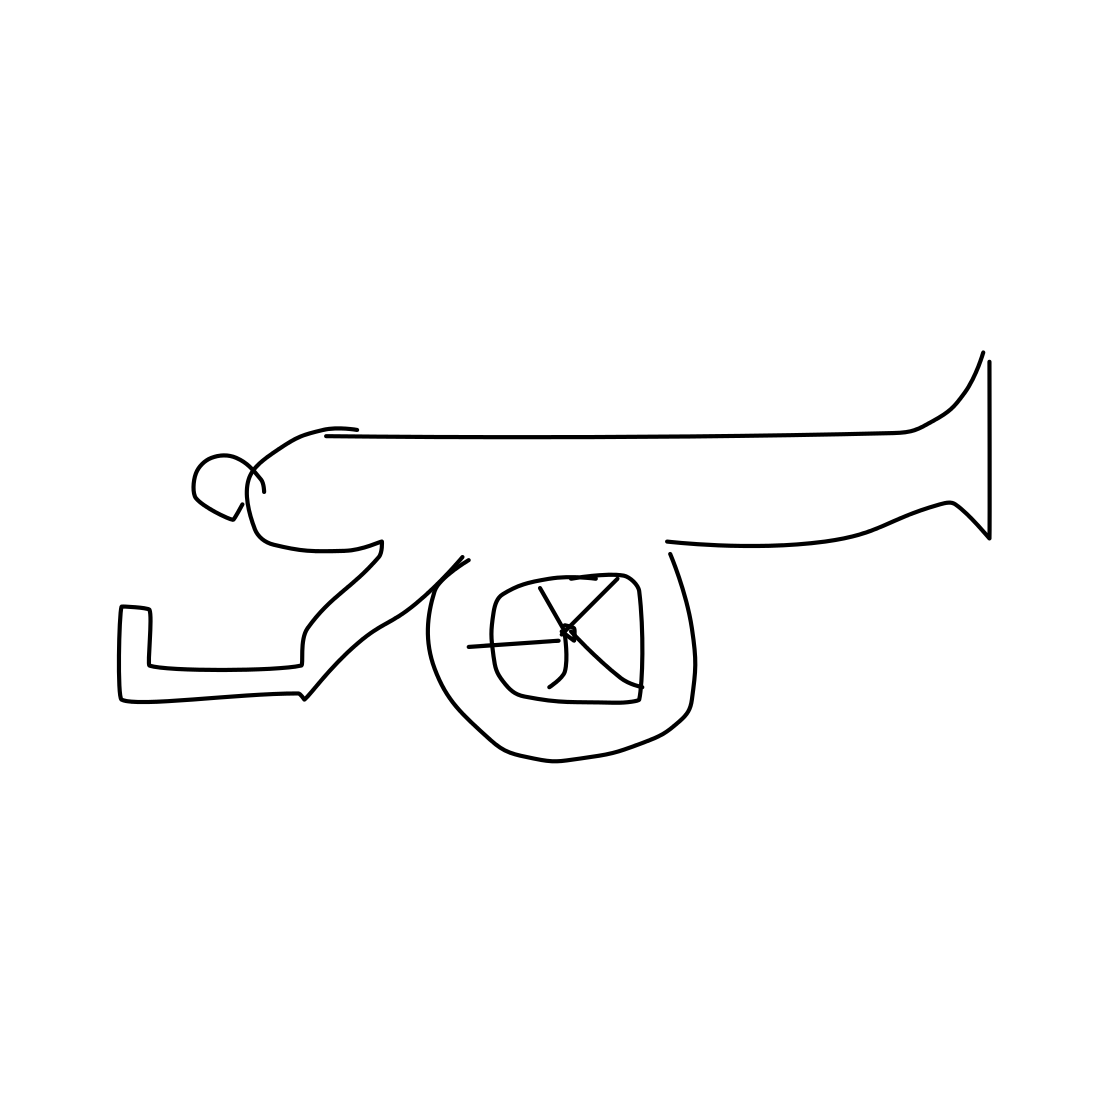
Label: cannon